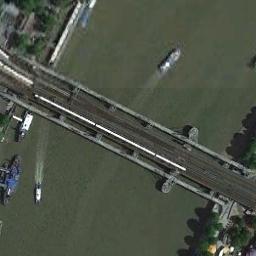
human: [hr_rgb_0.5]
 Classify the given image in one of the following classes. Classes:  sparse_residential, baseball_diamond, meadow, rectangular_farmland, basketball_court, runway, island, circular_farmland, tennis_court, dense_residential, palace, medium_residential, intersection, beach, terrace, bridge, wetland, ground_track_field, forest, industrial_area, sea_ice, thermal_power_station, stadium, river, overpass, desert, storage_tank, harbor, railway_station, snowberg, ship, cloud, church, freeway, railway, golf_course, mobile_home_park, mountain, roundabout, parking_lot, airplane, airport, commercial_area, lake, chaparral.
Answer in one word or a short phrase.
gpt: bridge